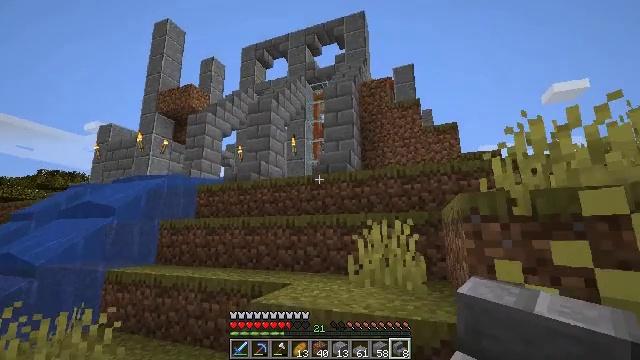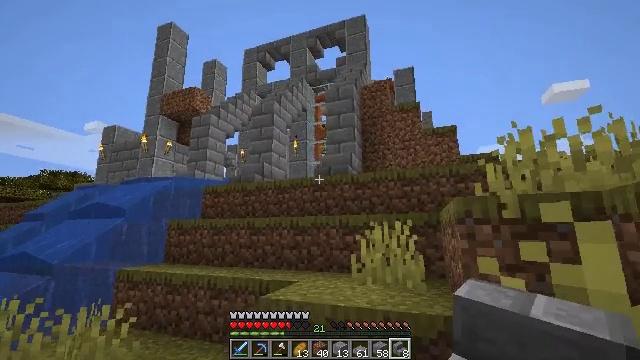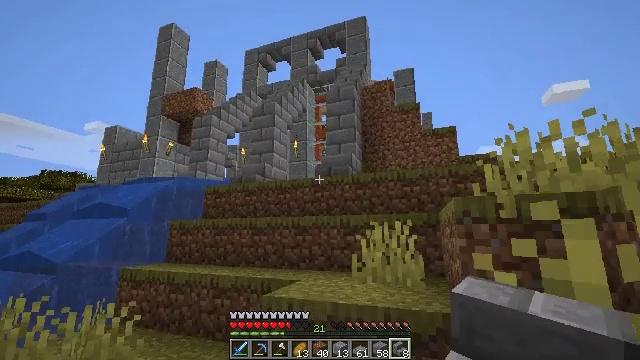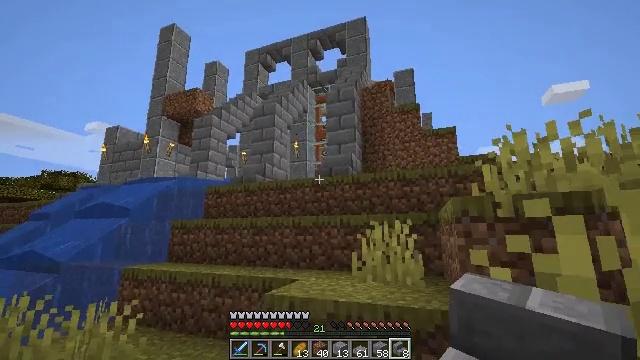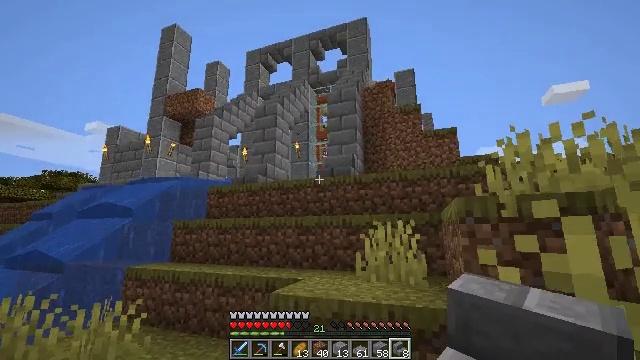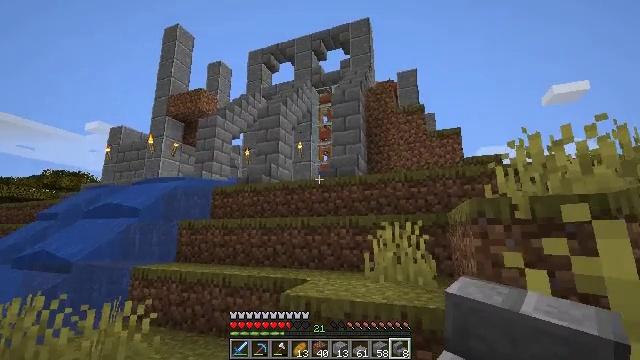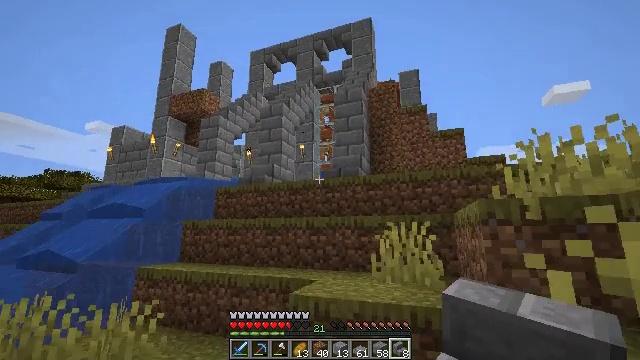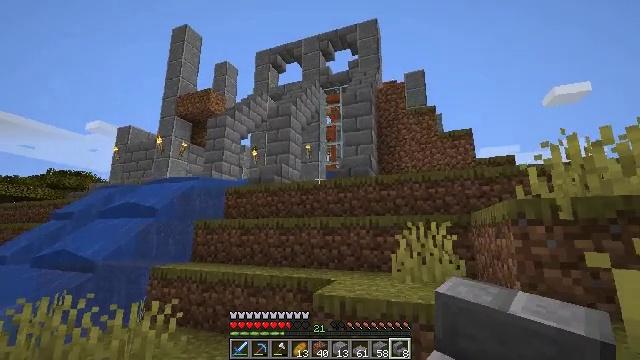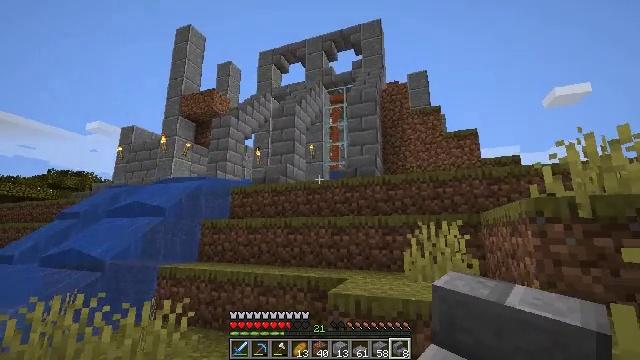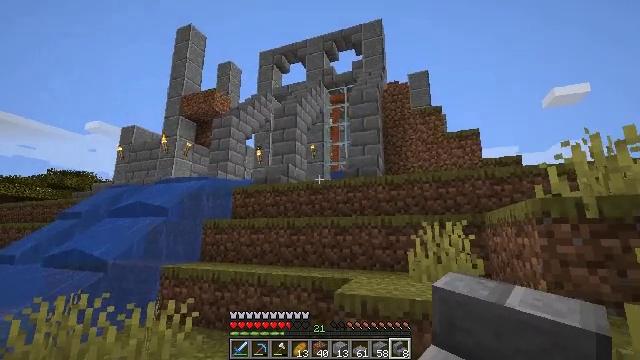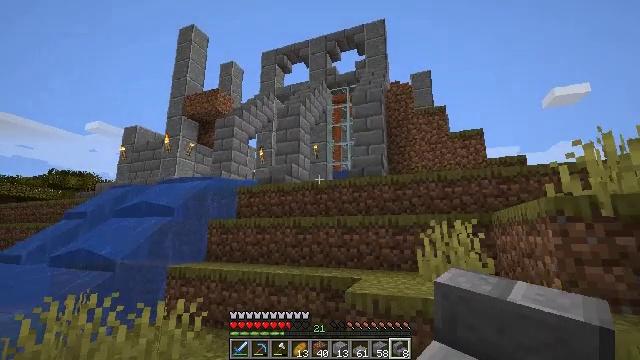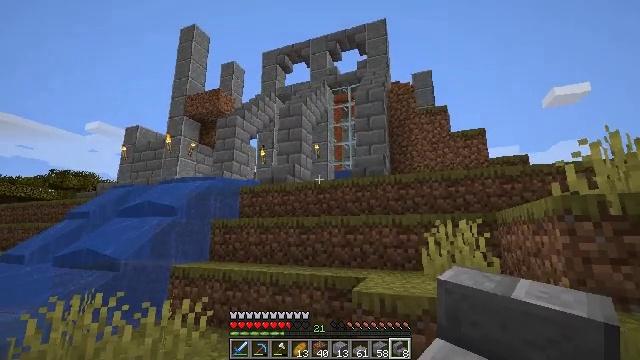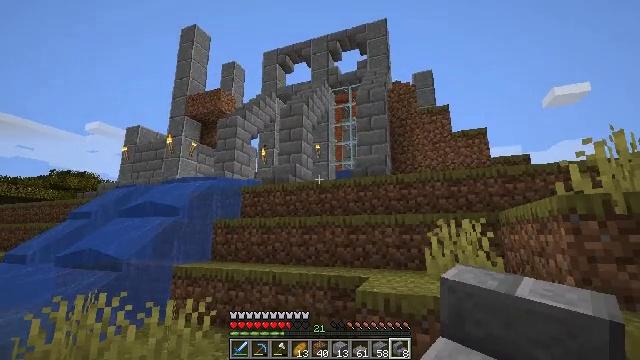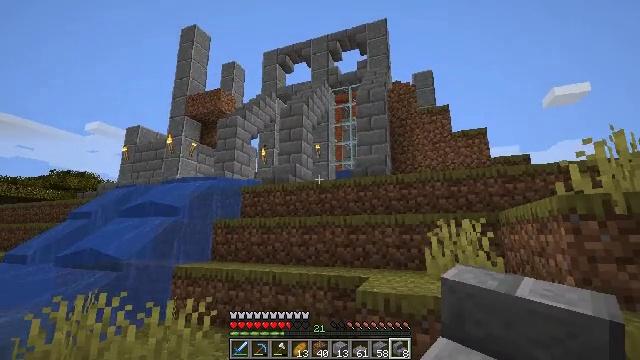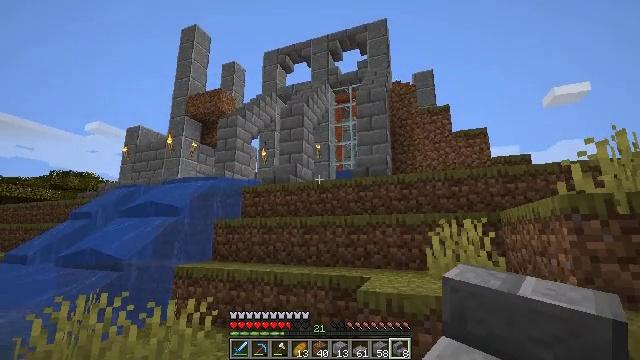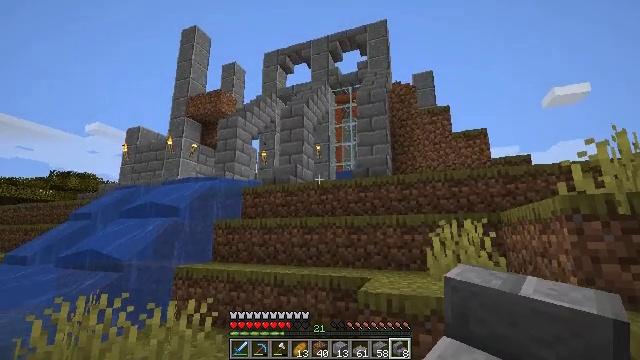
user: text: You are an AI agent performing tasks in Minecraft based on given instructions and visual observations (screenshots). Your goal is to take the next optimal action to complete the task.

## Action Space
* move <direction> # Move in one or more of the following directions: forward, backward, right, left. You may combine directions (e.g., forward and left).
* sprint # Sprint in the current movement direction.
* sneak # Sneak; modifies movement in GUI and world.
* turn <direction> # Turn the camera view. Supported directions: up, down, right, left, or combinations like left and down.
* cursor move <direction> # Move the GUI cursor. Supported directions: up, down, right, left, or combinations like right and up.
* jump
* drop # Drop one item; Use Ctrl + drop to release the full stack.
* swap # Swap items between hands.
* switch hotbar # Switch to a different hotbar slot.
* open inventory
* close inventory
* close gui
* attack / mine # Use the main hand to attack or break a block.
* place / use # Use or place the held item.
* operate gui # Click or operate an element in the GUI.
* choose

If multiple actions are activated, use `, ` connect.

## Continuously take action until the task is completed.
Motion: motion action
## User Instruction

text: Mine the glass pane carefully.
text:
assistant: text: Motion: no_op
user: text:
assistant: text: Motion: no_op
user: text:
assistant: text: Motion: no_op
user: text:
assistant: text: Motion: move left
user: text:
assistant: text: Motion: move left
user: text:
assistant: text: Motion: move left
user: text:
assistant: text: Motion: move left
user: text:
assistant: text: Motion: move left
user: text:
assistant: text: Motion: no_op
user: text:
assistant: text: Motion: no_op
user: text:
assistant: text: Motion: no_op
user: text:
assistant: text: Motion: no_op
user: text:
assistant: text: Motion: no_op
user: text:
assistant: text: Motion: no_op
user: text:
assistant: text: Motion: no_op
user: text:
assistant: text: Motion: no_op
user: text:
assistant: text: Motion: no_op
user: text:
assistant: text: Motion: no_op
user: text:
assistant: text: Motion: no_op
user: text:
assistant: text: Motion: no_op
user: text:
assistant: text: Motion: no_op
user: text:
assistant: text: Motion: no_op
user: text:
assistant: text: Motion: no_op
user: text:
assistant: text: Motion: no_op
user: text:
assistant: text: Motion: no_op
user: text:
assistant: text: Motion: no_op
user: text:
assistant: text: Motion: no_op
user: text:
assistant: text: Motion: no_op
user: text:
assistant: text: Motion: move left
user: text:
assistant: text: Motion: move left